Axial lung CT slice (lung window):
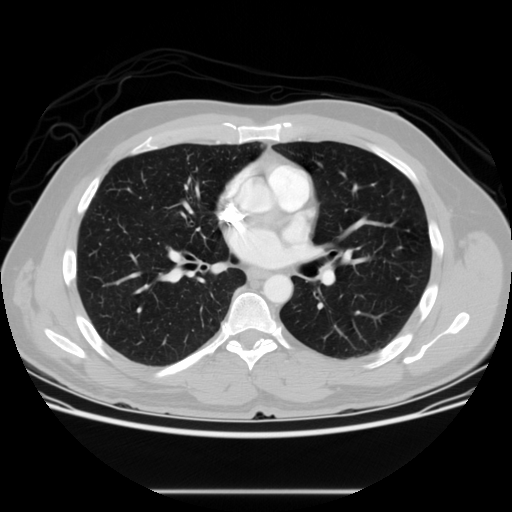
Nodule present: no